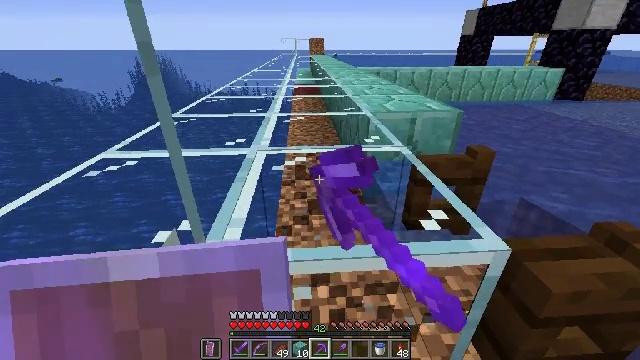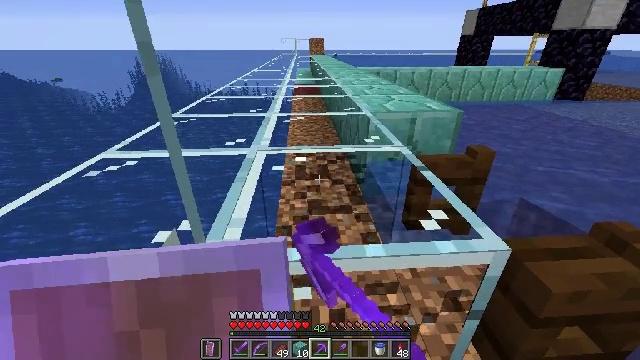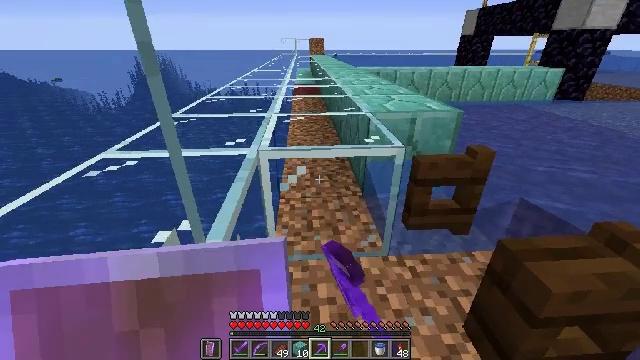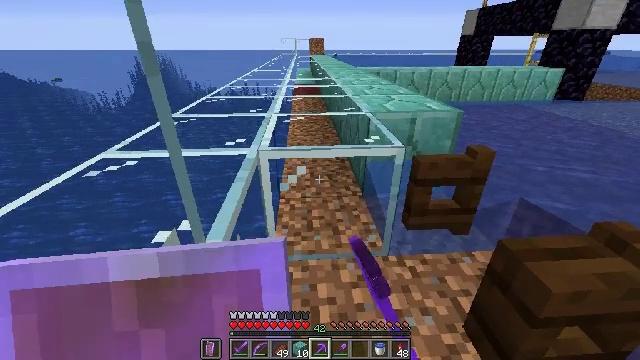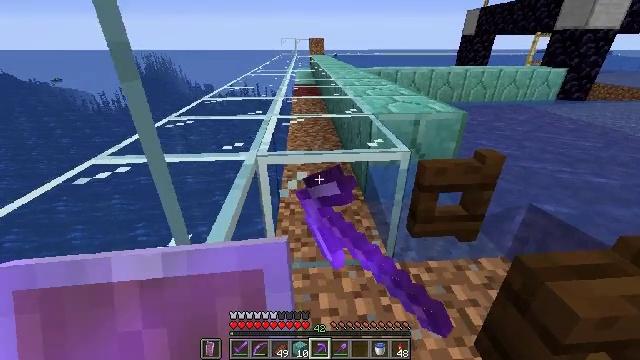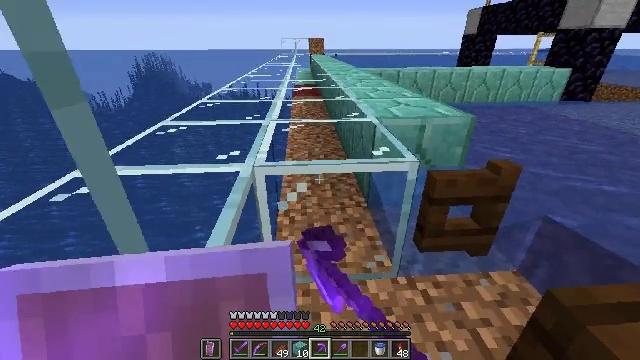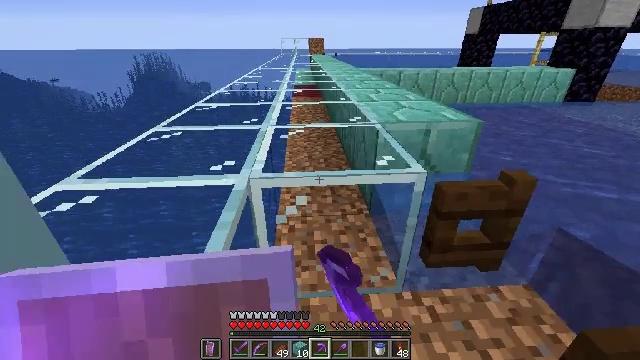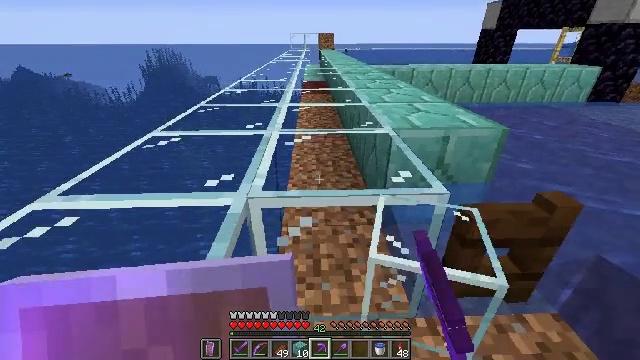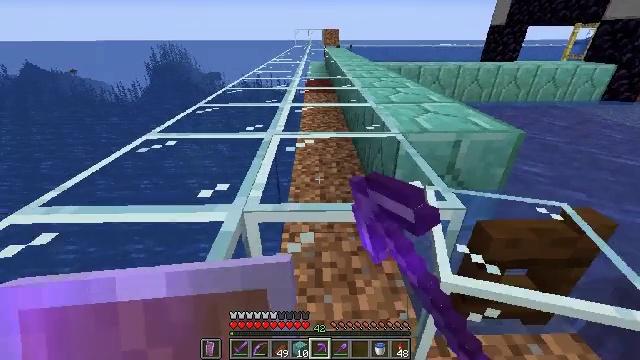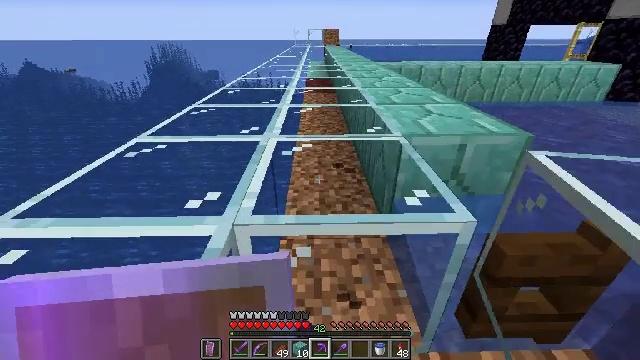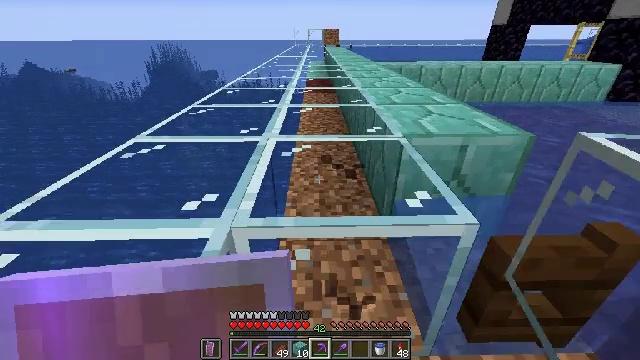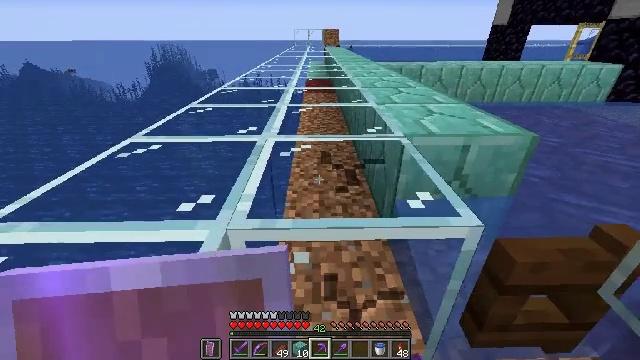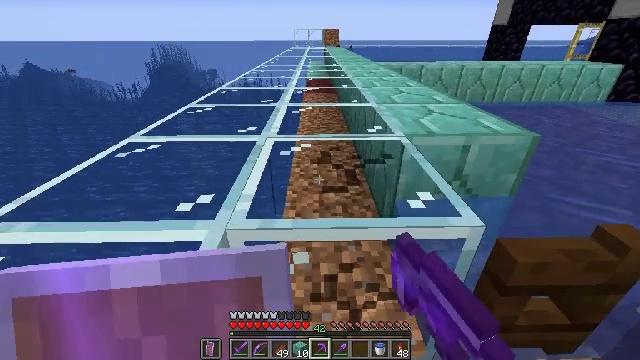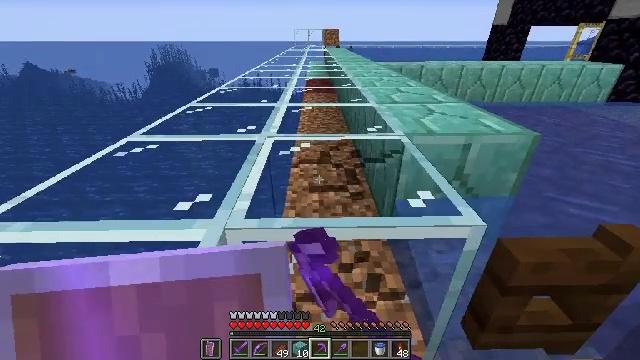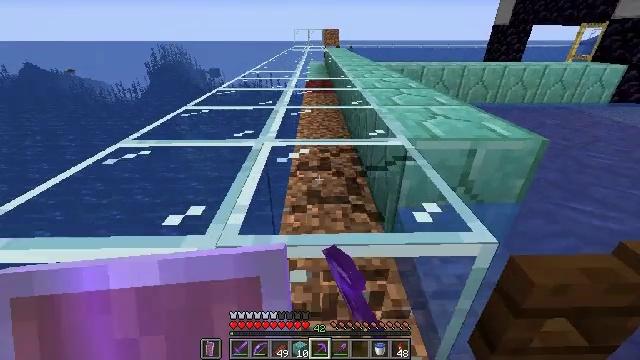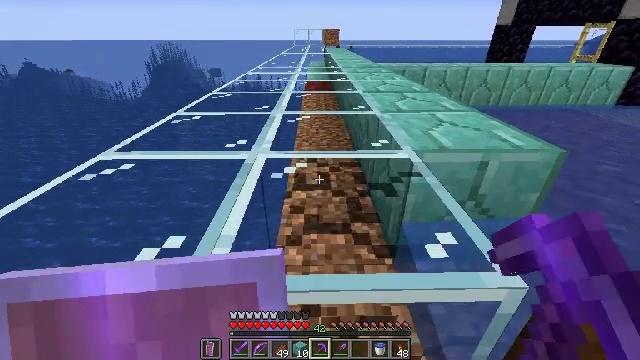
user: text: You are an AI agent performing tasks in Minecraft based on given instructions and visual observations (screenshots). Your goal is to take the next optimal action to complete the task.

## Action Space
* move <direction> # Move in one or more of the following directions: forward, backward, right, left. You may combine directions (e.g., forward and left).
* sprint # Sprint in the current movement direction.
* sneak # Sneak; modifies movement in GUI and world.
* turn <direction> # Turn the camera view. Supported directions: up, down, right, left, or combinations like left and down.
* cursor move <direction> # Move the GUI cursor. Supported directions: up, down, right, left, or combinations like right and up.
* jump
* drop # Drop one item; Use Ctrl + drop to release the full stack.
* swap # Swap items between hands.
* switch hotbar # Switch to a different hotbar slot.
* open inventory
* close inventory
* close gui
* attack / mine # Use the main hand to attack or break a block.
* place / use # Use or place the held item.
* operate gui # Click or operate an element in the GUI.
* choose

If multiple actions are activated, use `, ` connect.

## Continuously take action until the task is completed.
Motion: motion action
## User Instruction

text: Destroy the glass.
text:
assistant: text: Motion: attack / mine
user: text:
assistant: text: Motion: attack / mine
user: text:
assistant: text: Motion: attack / mine
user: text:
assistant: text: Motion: move forward, attack / mine
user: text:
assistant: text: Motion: move forward, attack / mine
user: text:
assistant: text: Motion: move forward, attack / mine
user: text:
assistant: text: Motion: move forward, turn left, attack / mine
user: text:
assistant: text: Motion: attack / mine
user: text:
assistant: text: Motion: attack / mine
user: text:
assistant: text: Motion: attack / mine
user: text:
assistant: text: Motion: attack / mine
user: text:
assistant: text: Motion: attack / mine
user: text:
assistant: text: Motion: attack / mine
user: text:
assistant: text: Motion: move forward, attack / mine
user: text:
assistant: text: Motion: move forward, attack / mine
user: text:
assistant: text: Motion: attack / mine
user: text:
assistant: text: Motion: attack / mine
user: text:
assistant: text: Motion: attack / mine
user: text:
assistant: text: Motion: turn down, attack / mine
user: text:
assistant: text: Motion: attack / mine
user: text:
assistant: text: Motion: attack / mine
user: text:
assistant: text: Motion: attack / mine
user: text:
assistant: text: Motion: attack / mine
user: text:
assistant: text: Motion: attack / mine
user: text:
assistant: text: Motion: attack / mine
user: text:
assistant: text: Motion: move forward, attack / mine
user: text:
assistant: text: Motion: move forward, attack / mine
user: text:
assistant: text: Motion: move forward, attack / mine
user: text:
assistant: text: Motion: move forward, attack / mine
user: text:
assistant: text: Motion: attack / mine